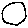
Label: circle